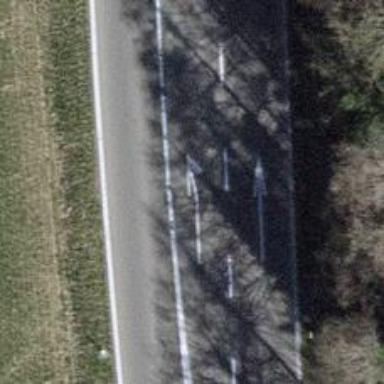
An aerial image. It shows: Secondary road.